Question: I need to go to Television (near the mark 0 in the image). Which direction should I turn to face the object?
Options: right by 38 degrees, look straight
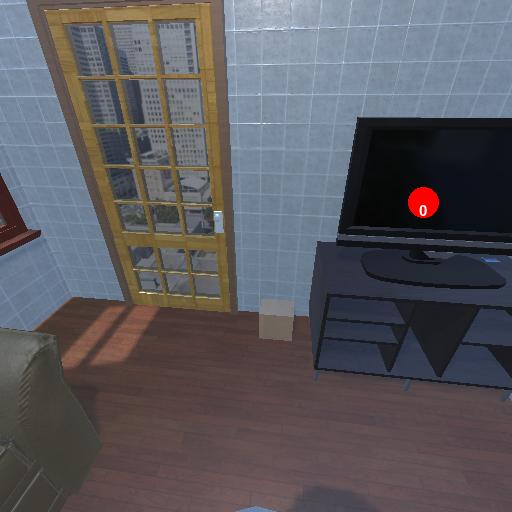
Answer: right by 38 degrees